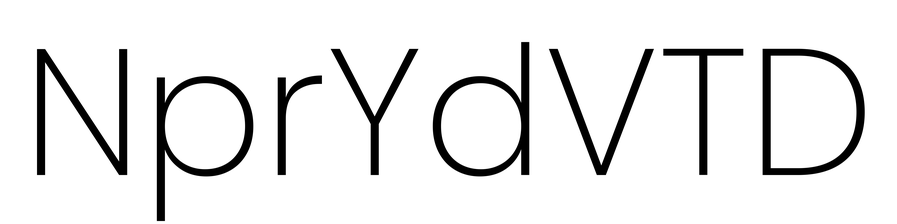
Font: Poppins-ExtraLight